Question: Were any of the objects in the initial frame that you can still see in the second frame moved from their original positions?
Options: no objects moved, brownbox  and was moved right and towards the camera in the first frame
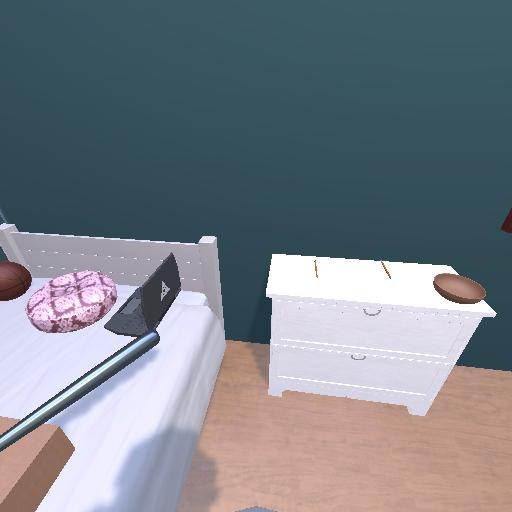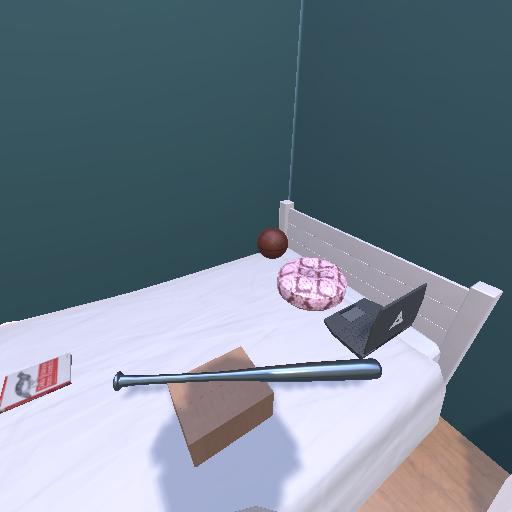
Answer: no objects moved